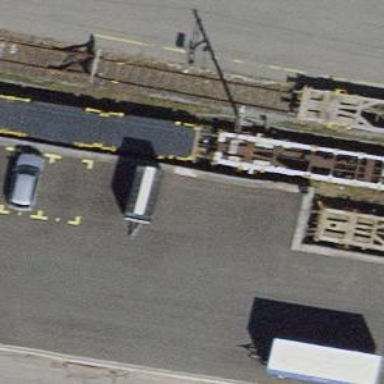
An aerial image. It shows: Railway switch.